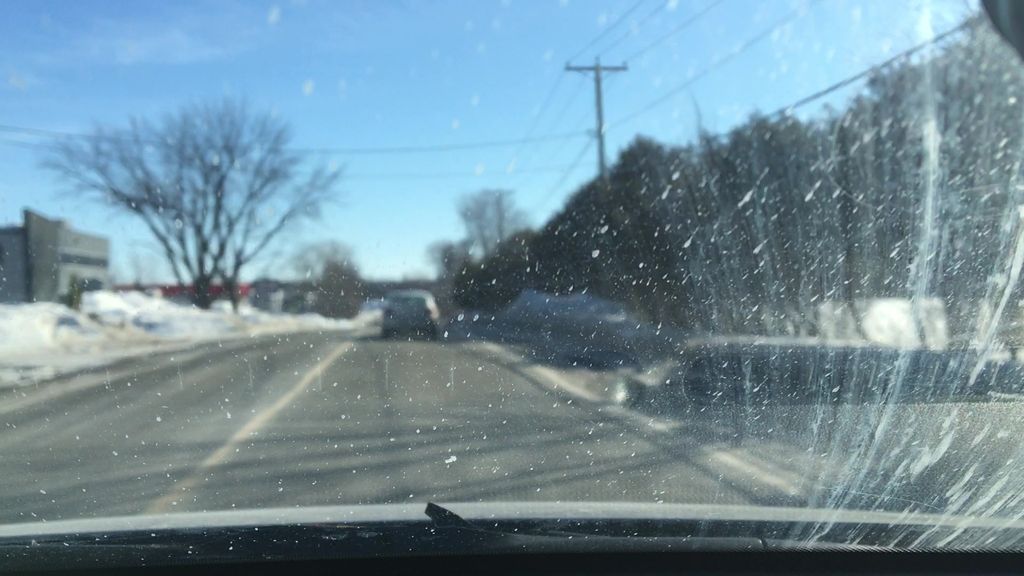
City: ottawa-gatineau